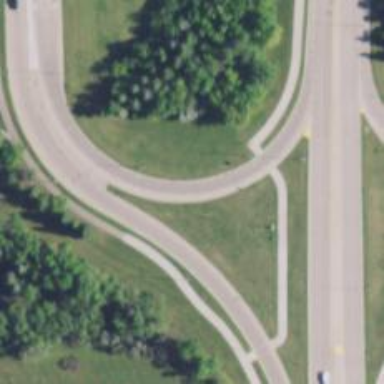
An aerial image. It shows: Secondary link road.